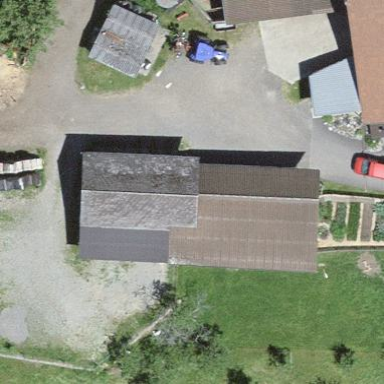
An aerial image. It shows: Barn.